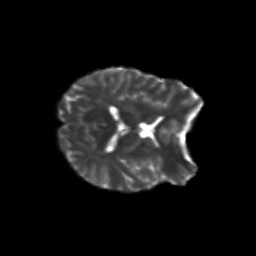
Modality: T2w
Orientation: axial
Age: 28
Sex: female
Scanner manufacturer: siemens
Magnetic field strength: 3 T
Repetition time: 3.5 s
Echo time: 0.113 s